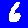
Digit: 6